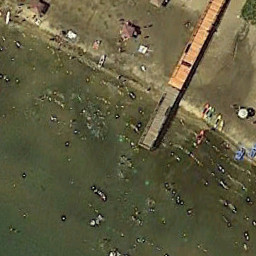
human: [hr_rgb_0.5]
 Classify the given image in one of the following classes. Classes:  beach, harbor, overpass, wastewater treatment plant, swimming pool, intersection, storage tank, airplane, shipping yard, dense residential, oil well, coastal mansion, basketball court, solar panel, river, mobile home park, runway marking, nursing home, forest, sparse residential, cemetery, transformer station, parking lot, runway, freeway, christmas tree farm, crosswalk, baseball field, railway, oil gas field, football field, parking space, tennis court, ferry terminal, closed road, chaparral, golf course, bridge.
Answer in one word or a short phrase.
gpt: ferry terminal